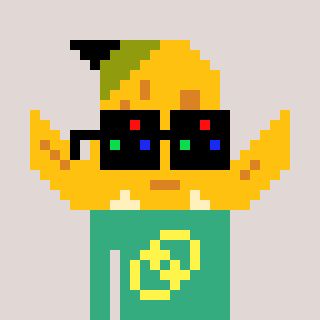
a pixel art character with square black sunglasses, a banana-shaped head and a teal-colored body on a warm background